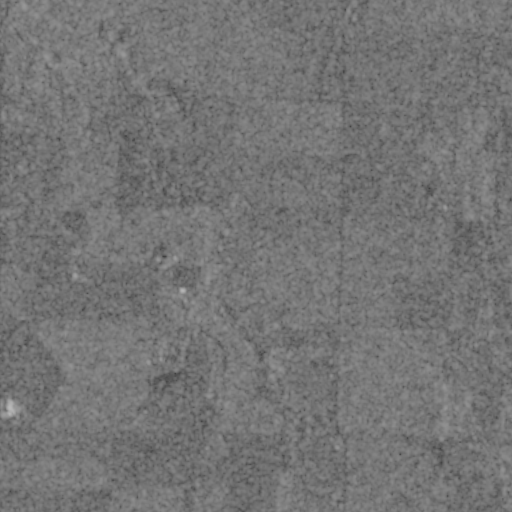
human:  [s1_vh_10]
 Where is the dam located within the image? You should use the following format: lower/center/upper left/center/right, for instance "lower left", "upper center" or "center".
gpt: The dam is located in the center right of the image.
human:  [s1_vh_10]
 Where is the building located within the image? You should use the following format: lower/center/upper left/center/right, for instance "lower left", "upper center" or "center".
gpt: The building is located in the upper right of the image.
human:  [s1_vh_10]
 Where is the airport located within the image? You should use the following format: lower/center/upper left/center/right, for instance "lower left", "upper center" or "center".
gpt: There is no airport in the image.

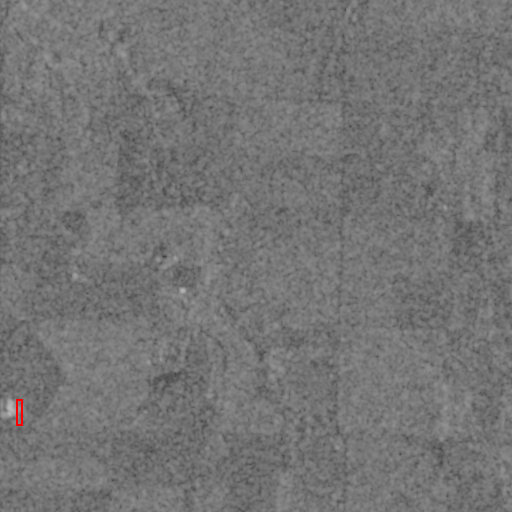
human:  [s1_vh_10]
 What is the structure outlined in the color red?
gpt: The structure outlined in red is a building.
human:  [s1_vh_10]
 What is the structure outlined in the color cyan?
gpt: There is no cyan outline.